Question: My problem is wrong first item. It isn't like others. Some code creates my table. When I scroll down and scroll up first item becomes like other items, but when at first I load my view, it is bad.
'''
- (UITableViewCell *)tableView:(UITableView *)tv cellForRowAtIndexPath:(NSIndexPath *)indexPath
{
[tableView setEditing:YES];
NSString *MyIdentifier = @"MyIdentifier";
UITableViewCell *cell = [tv dequeueReusableCellWithIdentifier:MyIdentifier];
if (cell == nil)
{
cell = [[[UITableViewCell alloc] initWithFrame:CGRectZero reuseIdentifier:MyIdentifier] autorelease];
}
[cell.textLabel setText: [m_pArrayData objectAtIndex:indexPath.row]];
return cell;
}
'''

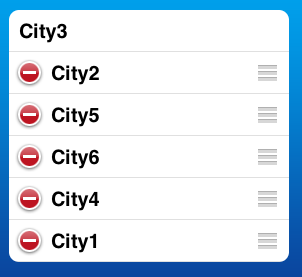
Answer: '''
[tableView setEditing:YES];
'''
Shouldn't be done here. Do it at viewWillAppear or, much better, toggle it with a button.